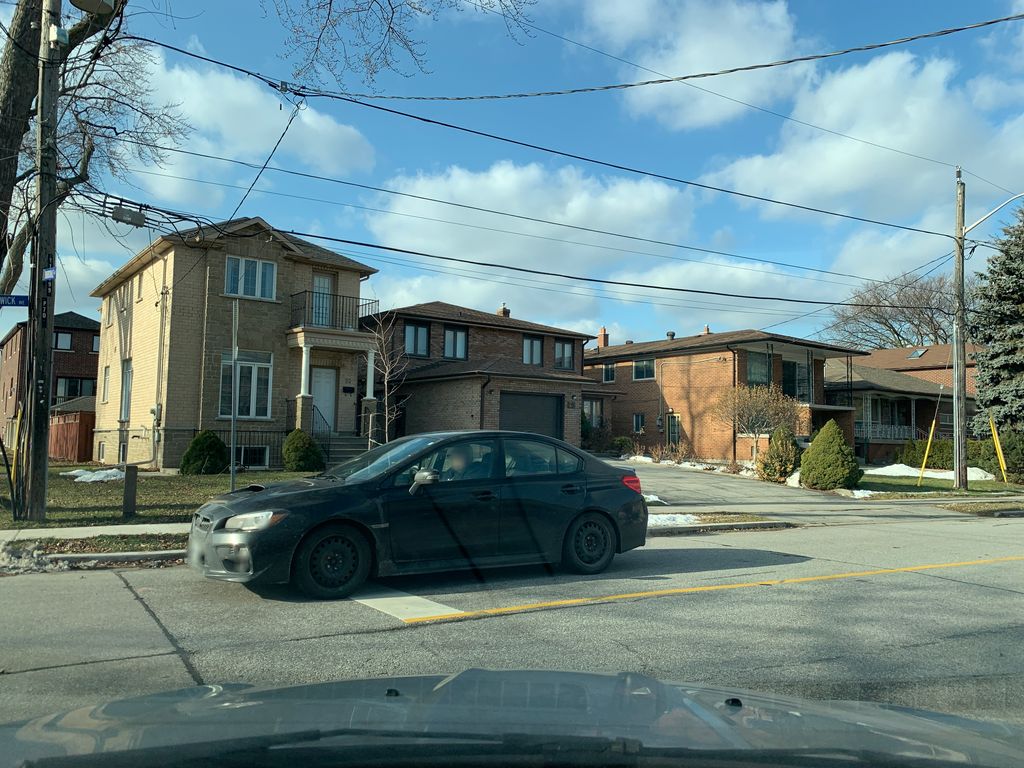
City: toronto